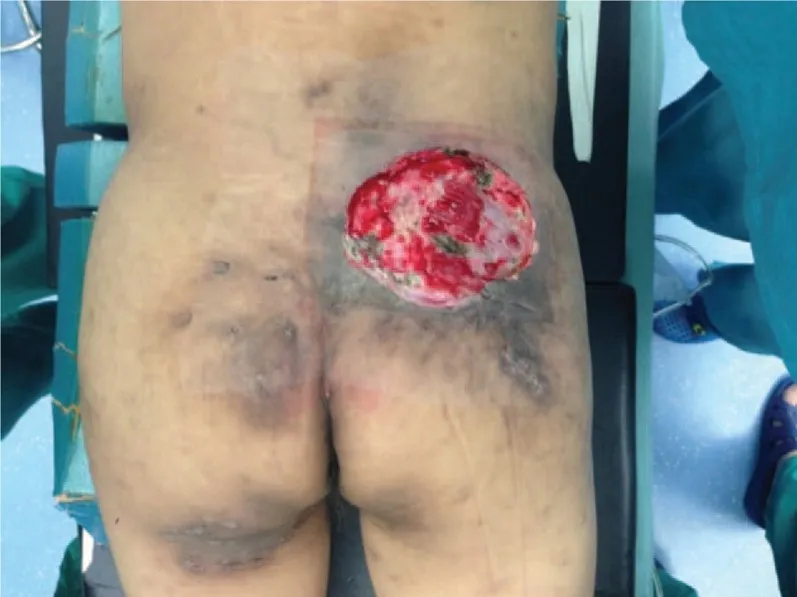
Defection left after radical excision of the lesion in the right buttock.
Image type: medical_photograph (skin_photograph)